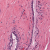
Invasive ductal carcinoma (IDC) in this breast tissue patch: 0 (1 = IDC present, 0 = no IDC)